Question: Below is my UI

What I need is when the user clicks on any button in the footer menu(gallery), the content(activity) area will change depend on the menu. but it wont effect header and footer area.
Different content has its own layout and function and controlled by it own activity class. How can I do like this? Is TabHosh can do it? Or have other solution?
Sorry for my bad english. Hope u guys understand what I'm talking about.
Thanks.
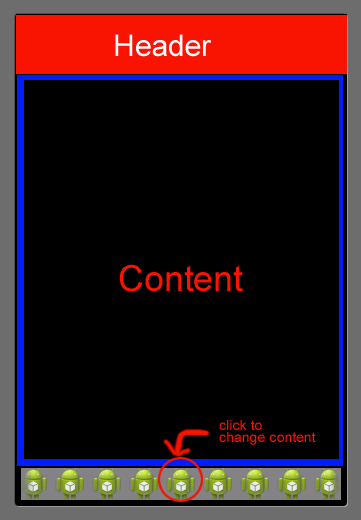
Answer: You can use this:
- <URL>
Screenshot: